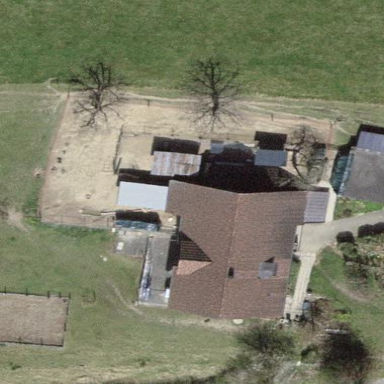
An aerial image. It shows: Farmyard area.